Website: bh-photo
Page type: order-tracking
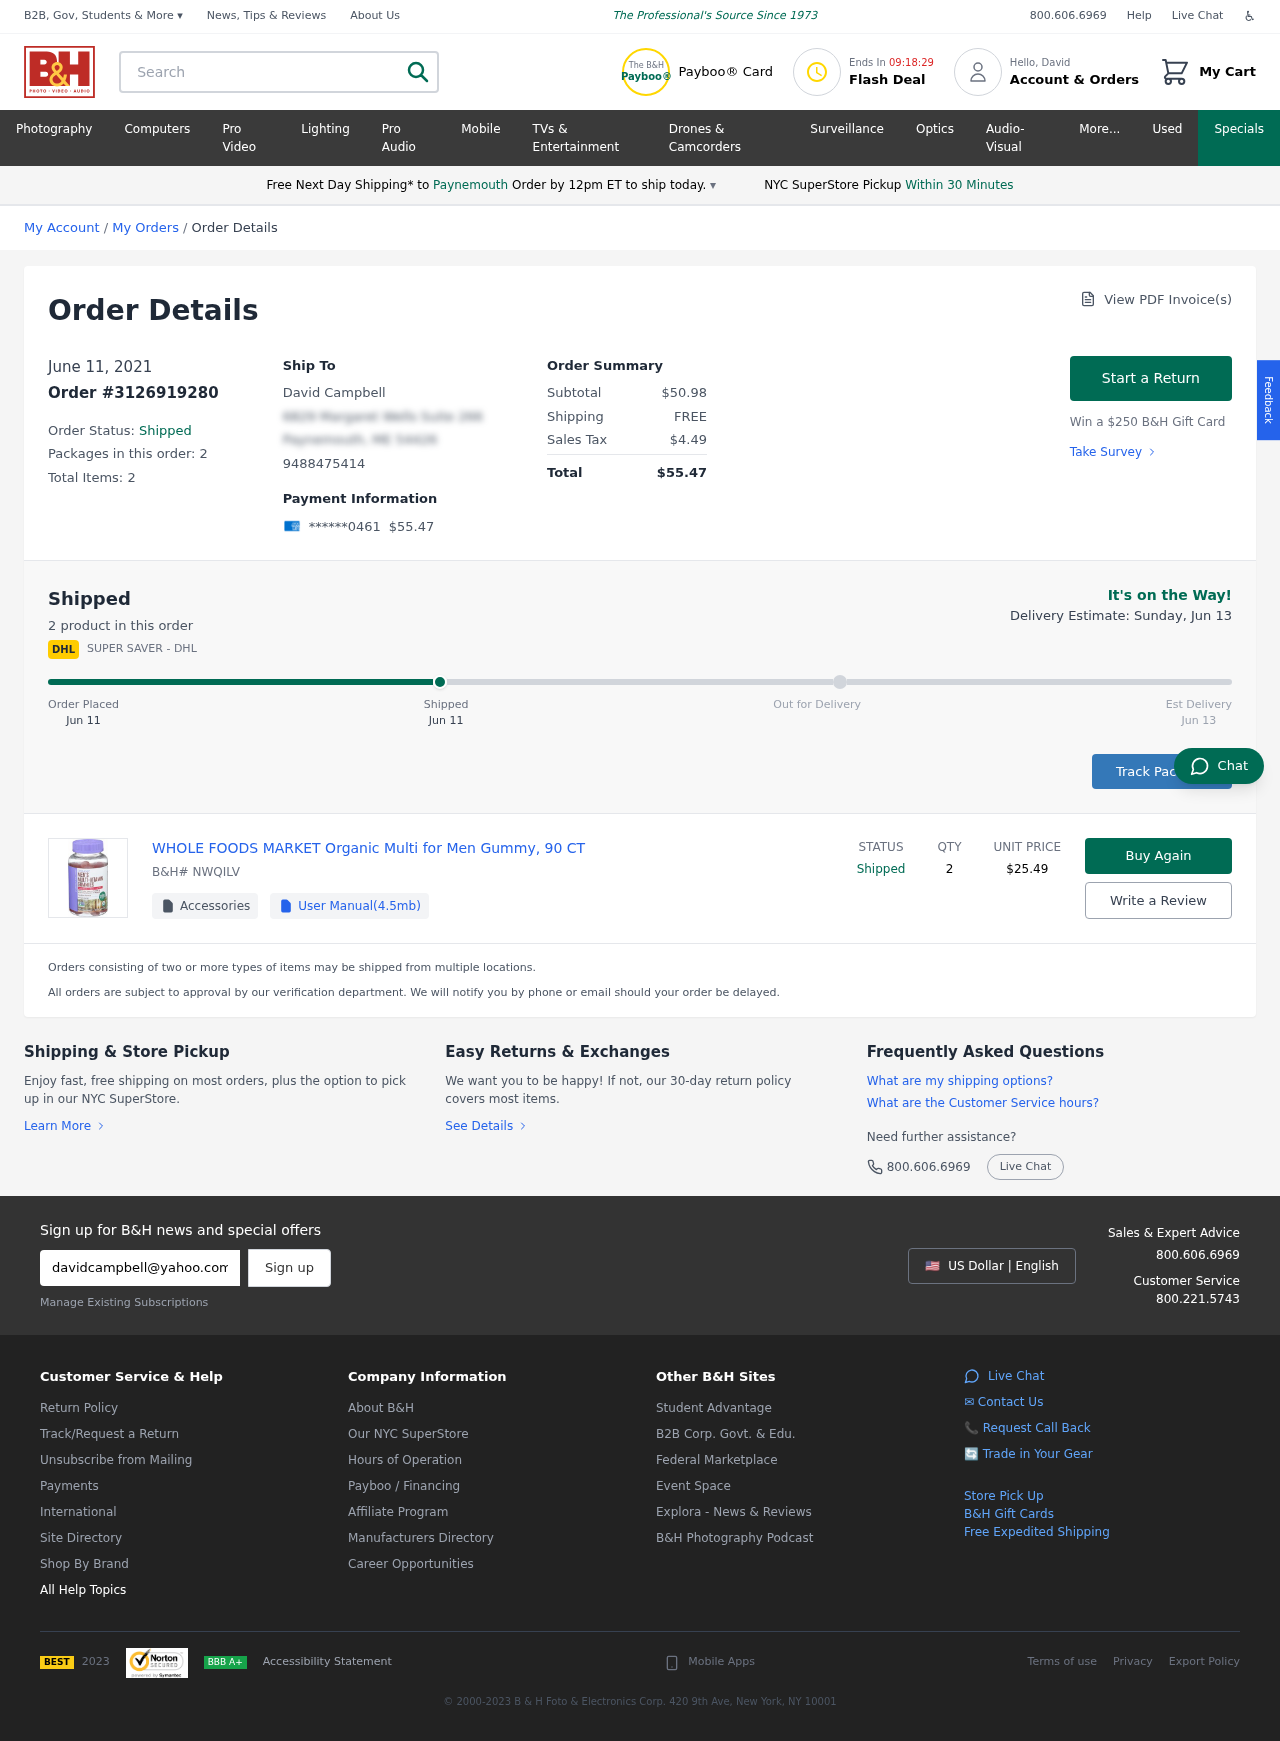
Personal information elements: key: PII_CARD_LAST4
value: ******0461
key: PII_CITY
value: Paynemouth
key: PII_EMAIL
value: davidcampbell@yahoo.com
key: PII_FIRSTNAME
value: David
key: PII_FULLNAME
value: David Campbell
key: PII_PHONE
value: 9488475414
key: PII_STREET
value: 6829 Margaret Wells Suite 266
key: PII_CITY_STATE_ZIP
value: Paynemouth, ME 54426
Product elements: key: PRODUCT1_NAME
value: WHOLE FOODS MARKET Organic Multi for Men Gummy, 90 CT
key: PRODUCT1_PRICE
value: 25.49
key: PRODUCT1_QUANTITY
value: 2
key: PRODUCT1_SKU
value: NWQILV
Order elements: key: ORDER_DATE
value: Jun 11
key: ORDER_DATE
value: June 11, 2021
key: ORDER_ID
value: Order #3126919280
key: ORDER_NUM_PACKAGES
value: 2
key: ORDER_NUM_ITEMS
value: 2
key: ORDER_NUM_ITEMS
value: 2 product
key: ORDER_TOTAL
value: $55.47
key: ORDER_SUBTOTAL
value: $50.98
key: ORDER_SHIPPING_COST
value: FREE
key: ORDER_TAX
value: $4.49
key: ORDER_DELIVERY_DATE
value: Jun 13
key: ORDER_DELIVERY_DATE
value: Delivery Estimate: Sunday, Jun 13
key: ORDER_SHIPPING_DATE
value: Jun 11
Search elements: key: HEADER_SEARCH
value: Search